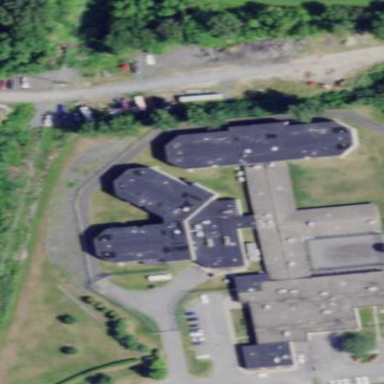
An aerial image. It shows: Prison building.